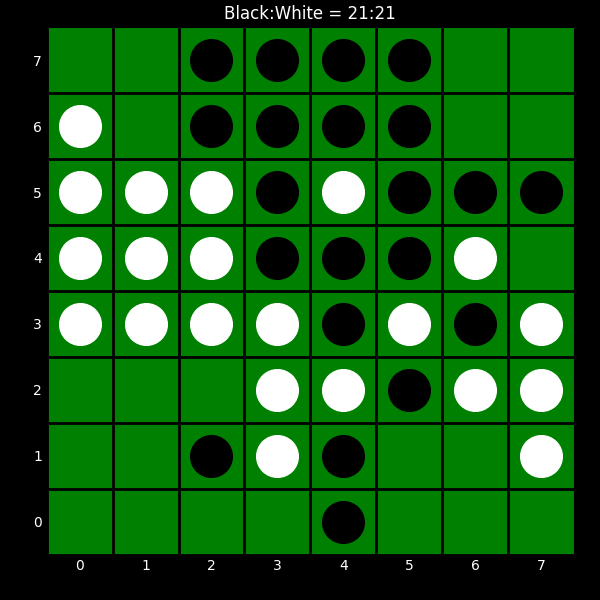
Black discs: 21
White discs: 21